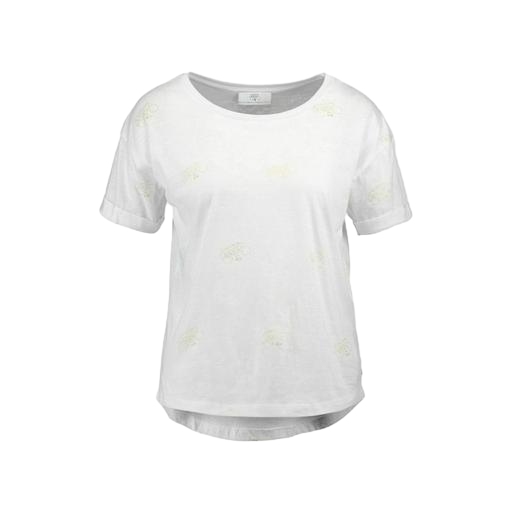
white printed t-shirt, silver printed white t-shirt, white palm allover graphic t-shirt, white background